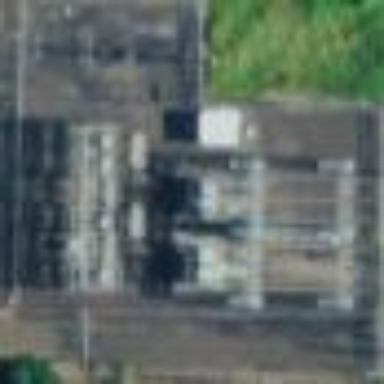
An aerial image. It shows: Power substation.